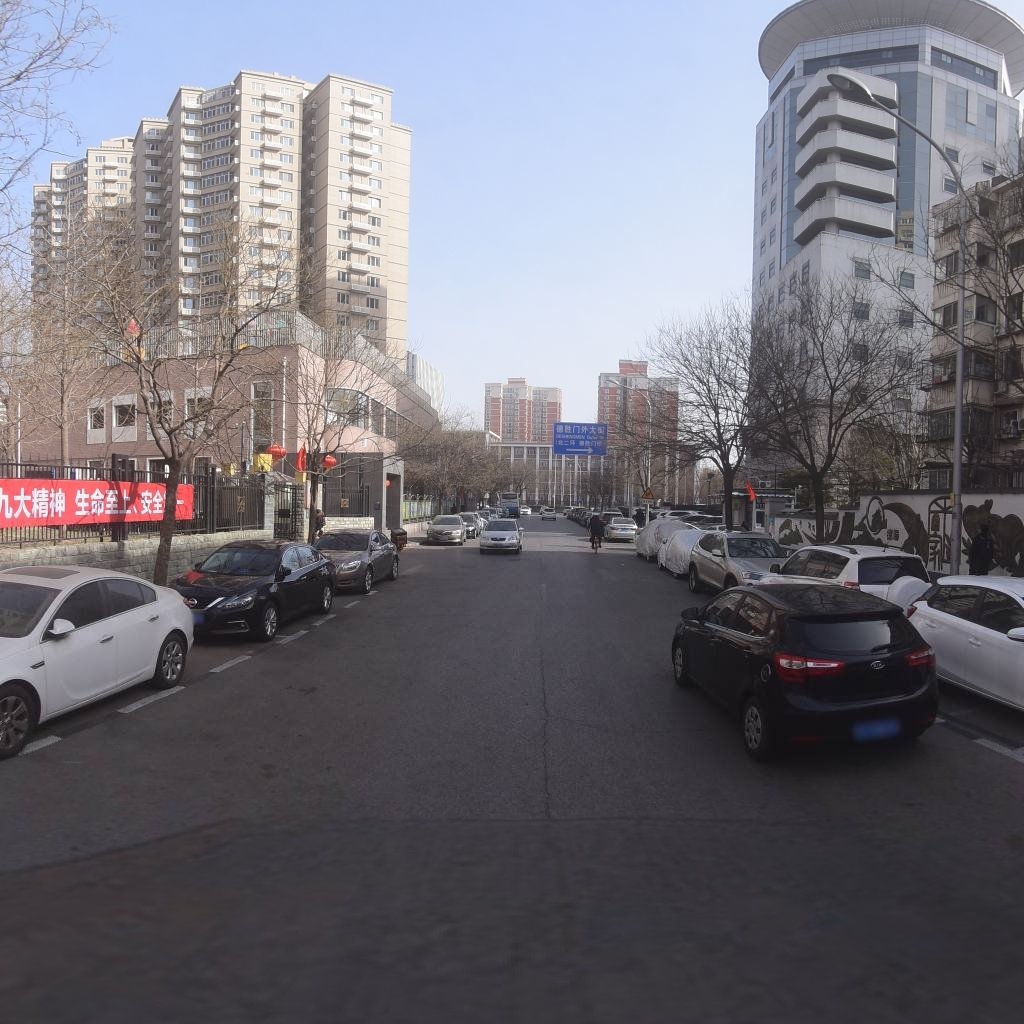
Region: Xicheng
Road damage annotations: longitudinal crack, transverse crack